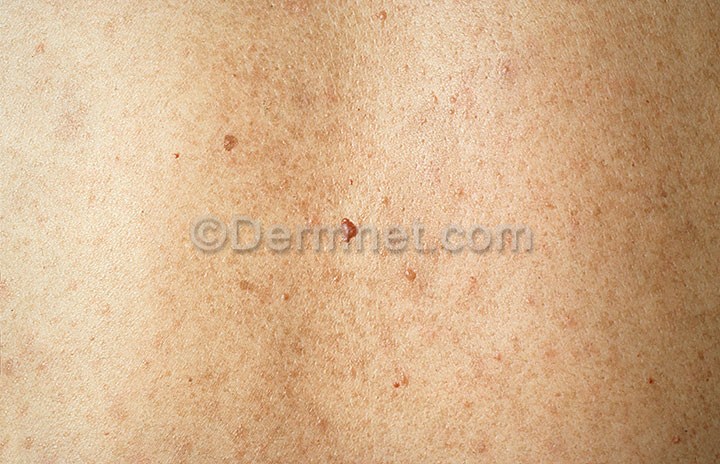
Disease: Systemic Disease